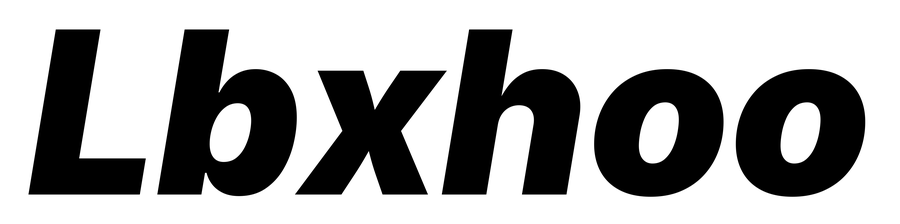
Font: Inter-Italic_Black_Italic